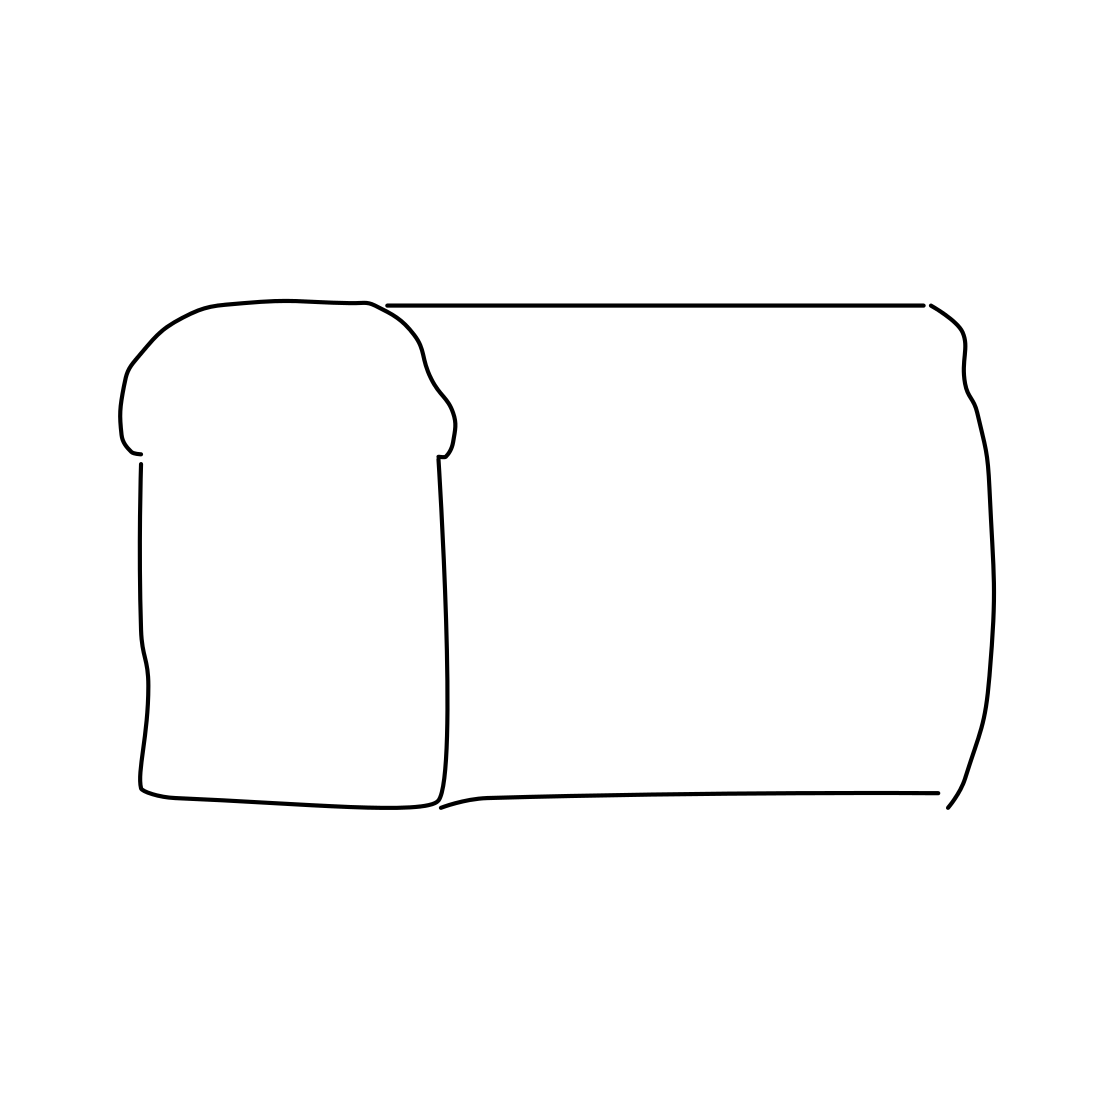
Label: bread